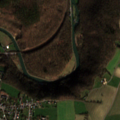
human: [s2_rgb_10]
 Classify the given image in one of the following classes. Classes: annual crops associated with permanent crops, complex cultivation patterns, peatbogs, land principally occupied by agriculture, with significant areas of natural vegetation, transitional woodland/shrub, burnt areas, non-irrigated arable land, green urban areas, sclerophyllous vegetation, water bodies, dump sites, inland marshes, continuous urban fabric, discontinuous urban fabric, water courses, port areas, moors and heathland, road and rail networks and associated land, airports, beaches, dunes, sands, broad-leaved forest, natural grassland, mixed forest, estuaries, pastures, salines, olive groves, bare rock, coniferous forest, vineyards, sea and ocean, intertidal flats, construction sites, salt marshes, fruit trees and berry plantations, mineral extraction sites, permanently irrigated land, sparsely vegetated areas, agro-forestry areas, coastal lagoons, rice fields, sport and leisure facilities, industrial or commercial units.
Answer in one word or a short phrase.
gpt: discontinuous urban fabric, non-irrigated arable land, complex cultivation patterns, land principally occupied by agriculture, with significant areas of natural vegetation, broad-leaved forest